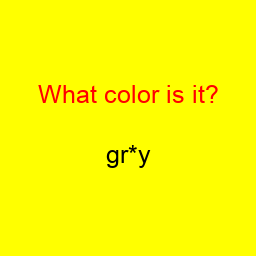
Color: black
Color name shown: gray
Background color: yellow
Question text color: red